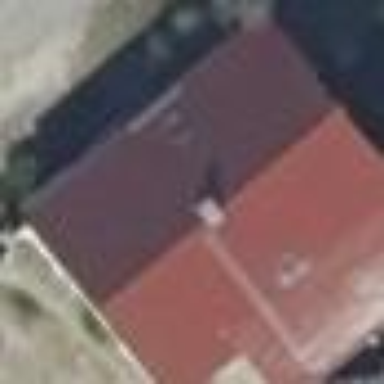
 colored maroon. The roof is oriented along the building's structure."